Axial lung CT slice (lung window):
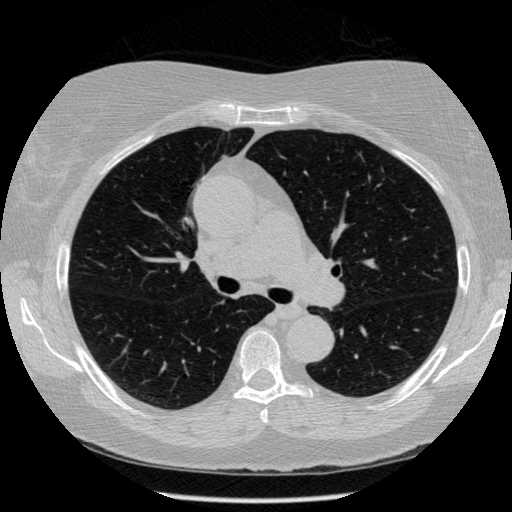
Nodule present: no